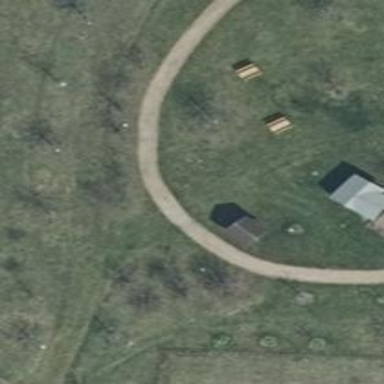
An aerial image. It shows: Picnic site for tourists.